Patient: sex M, age 54
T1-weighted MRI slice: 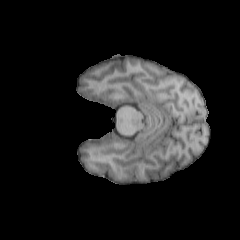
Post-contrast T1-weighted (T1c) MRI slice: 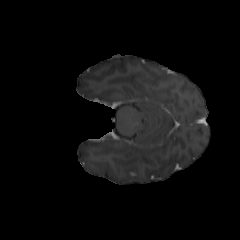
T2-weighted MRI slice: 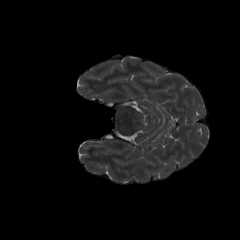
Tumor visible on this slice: no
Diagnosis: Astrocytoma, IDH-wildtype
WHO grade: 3